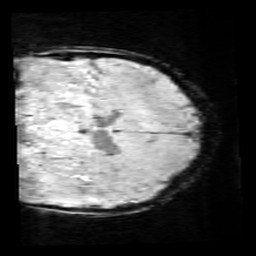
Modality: SWI
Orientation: coronal
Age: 11
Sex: male
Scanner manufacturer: siemens
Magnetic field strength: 3 T
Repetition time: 0.027 s
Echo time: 0.02 s